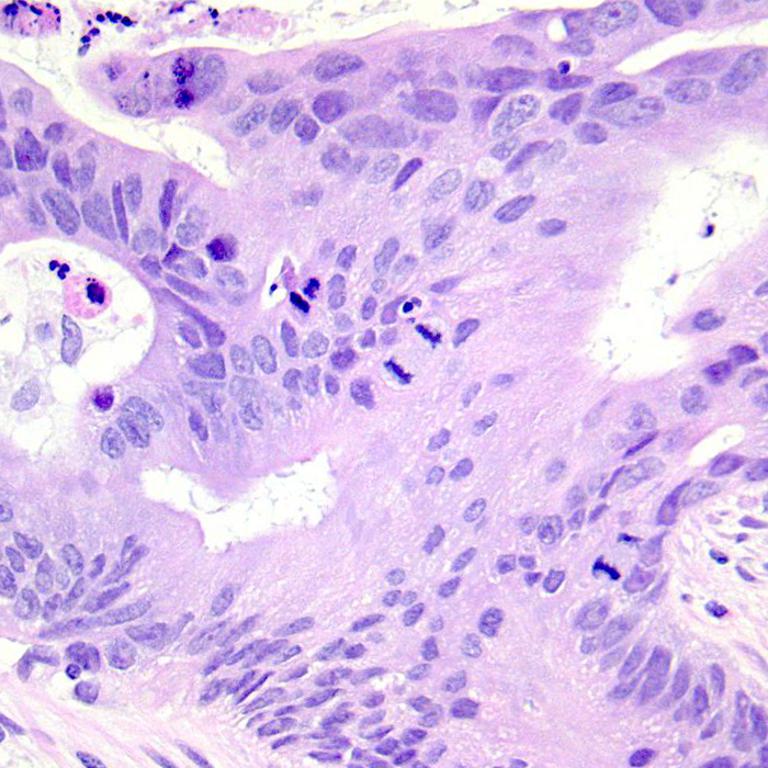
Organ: colon
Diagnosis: adenocarcinomas